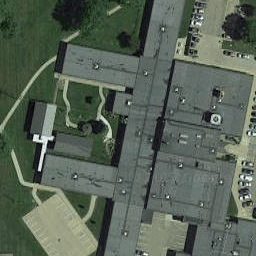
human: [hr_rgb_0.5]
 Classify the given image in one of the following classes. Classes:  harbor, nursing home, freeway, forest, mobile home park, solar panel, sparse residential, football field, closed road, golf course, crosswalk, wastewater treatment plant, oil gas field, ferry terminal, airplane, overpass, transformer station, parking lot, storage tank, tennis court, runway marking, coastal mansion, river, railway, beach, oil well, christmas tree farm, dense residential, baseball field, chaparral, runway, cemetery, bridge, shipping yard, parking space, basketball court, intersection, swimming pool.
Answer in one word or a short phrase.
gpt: nursing home